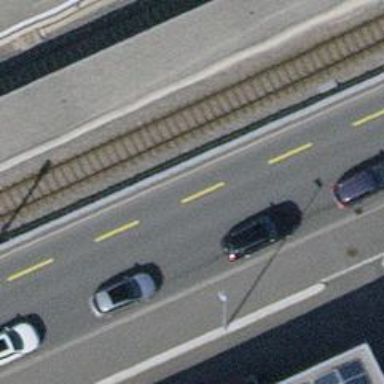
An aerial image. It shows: Tertiary road with asphalt surface. There is cycle lane on the left and cycle track on the right.